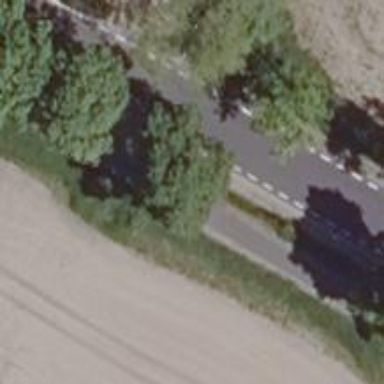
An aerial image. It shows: Row of broadleaved trees.